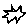
Label: star